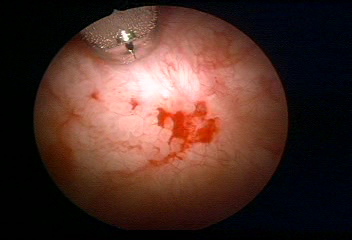
Modality: WLC
Class: Malignant
Subclass: LowGradePapillary
Lesion: L1
Stage: Ta
Morphology: Papillary
Bladder cancer association: Yes
Annotated structures: Tumor